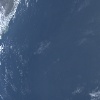
Label: water